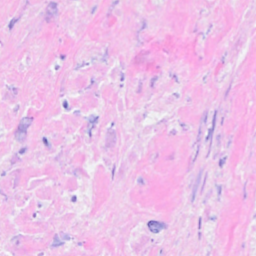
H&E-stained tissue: Breast